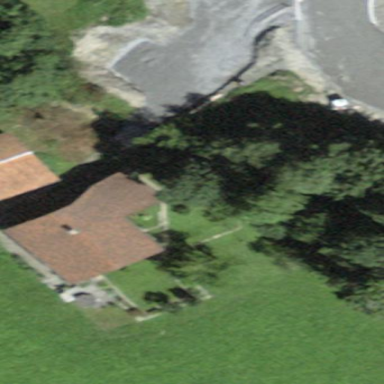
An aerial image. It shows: Detached building with gabled roof.